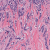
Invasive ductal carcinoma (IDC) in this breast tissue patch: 1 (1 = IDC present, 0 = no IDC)